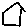
Label: house